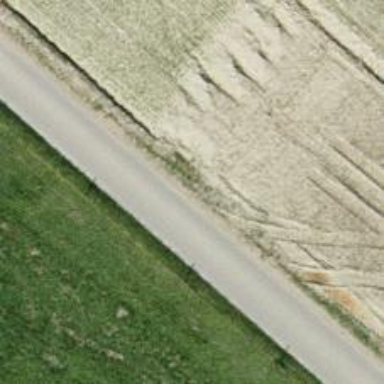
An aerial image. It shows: Well-maintained track road of grade 1.